Interaction volume radius: 10 \u00c5
Interaction volume height: 40 \u00c5
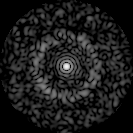
Disorder parameter: 0.8243